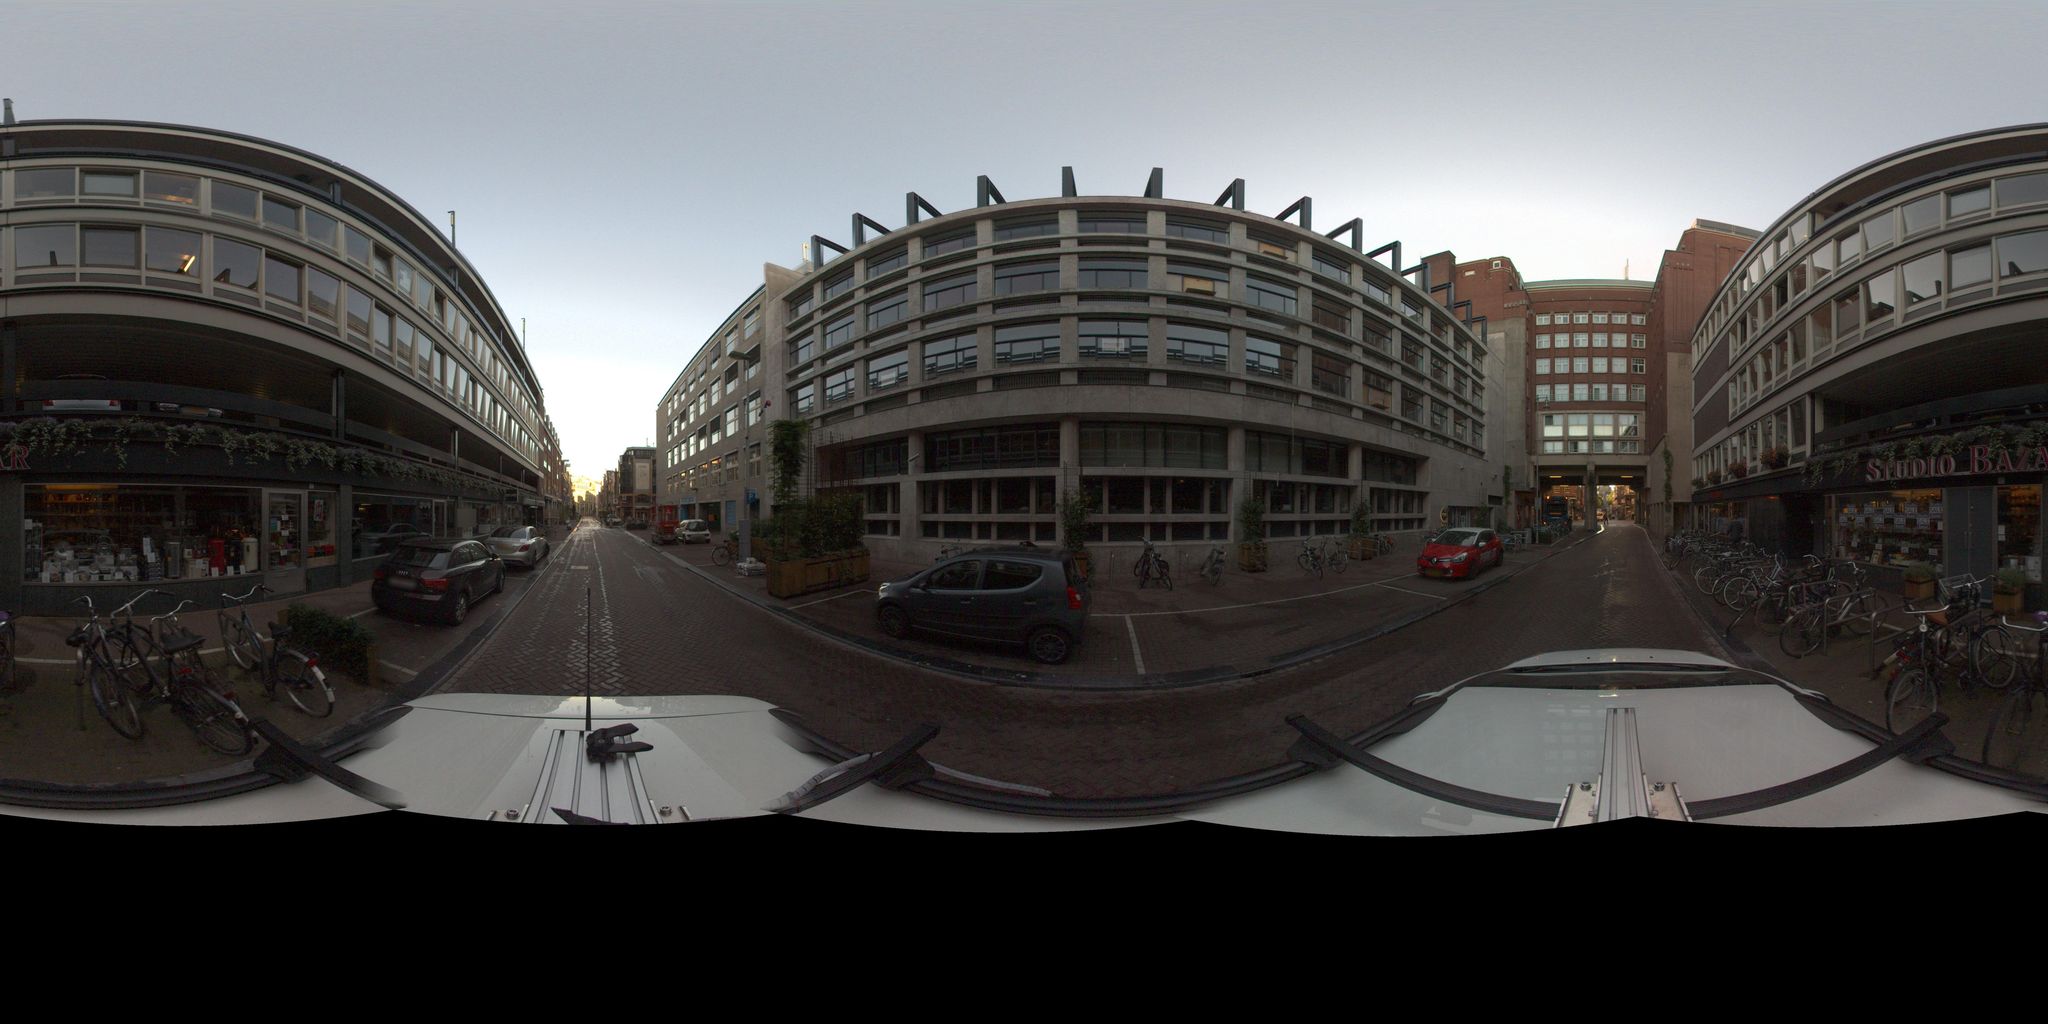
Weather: clear
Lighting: day
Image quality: slightly poor
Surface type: cycling surface
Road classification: unclassified, residential, pedestrian
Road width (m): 3.5, 4.5
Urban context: urban centre
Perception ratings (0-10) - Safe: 5.44, Lively: 8.21, Beautiful: 6.46, Boring: 2.15, Depressing: 1.93, Wealthy: 3.6